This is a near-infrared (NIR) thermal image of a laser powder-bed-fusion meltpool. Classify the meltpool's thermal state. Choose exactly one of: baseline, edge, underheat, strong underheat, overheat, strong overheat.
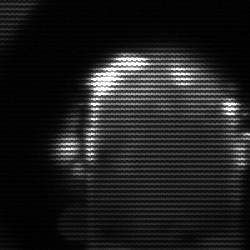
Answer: baseline